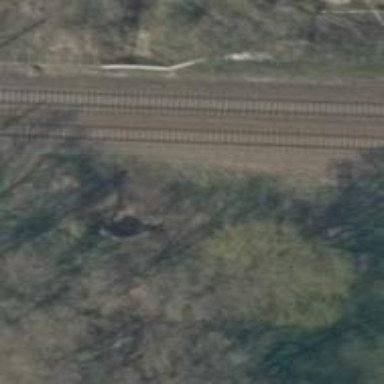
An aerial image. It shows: Railway bridge with electrified contact lines.